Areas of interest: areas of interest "Lanzhou Railway Bureau Disease Prevention and Control Institute Yinchuan Disease Control Station"
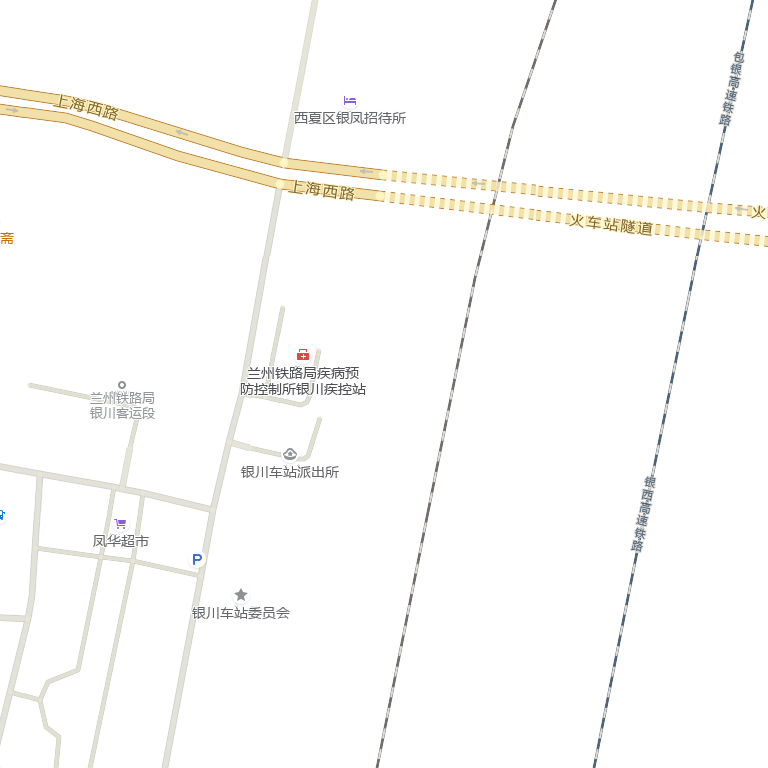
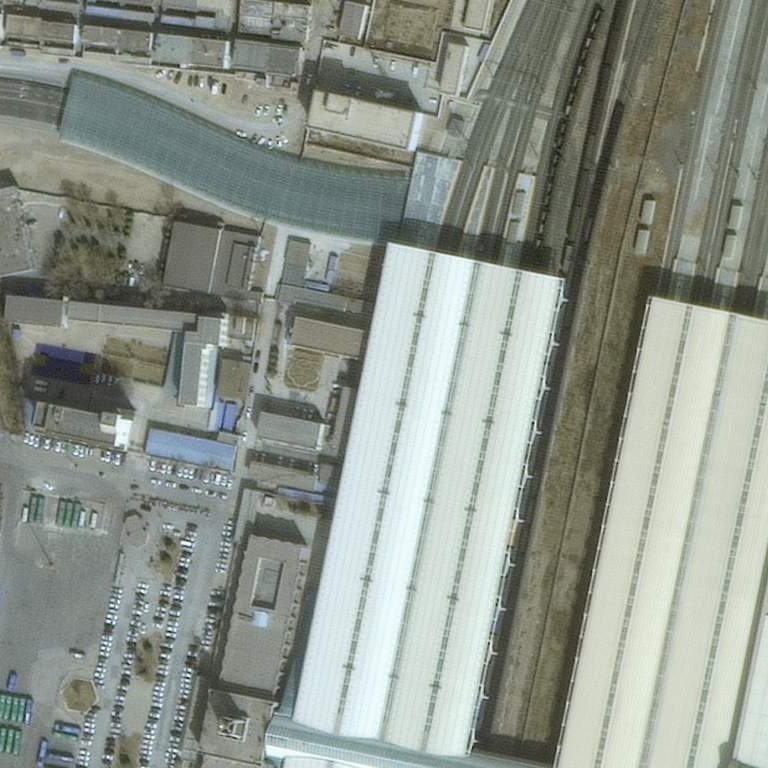